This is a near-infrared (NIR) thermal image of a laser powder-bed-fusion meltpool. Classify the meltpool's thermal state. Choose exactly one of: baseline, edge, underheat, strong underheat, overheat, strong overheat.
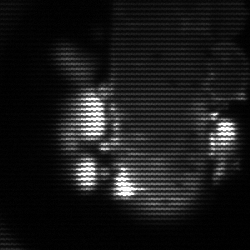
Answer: strong underheat